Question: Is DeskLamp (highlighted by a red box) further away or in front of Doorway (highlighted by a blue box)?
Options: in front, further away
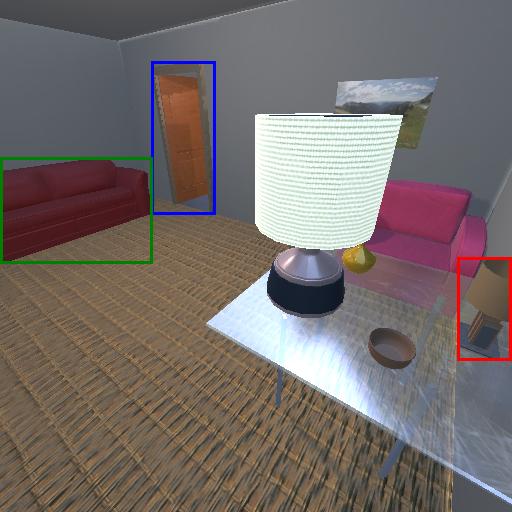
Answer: in front